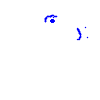
Particle: proton